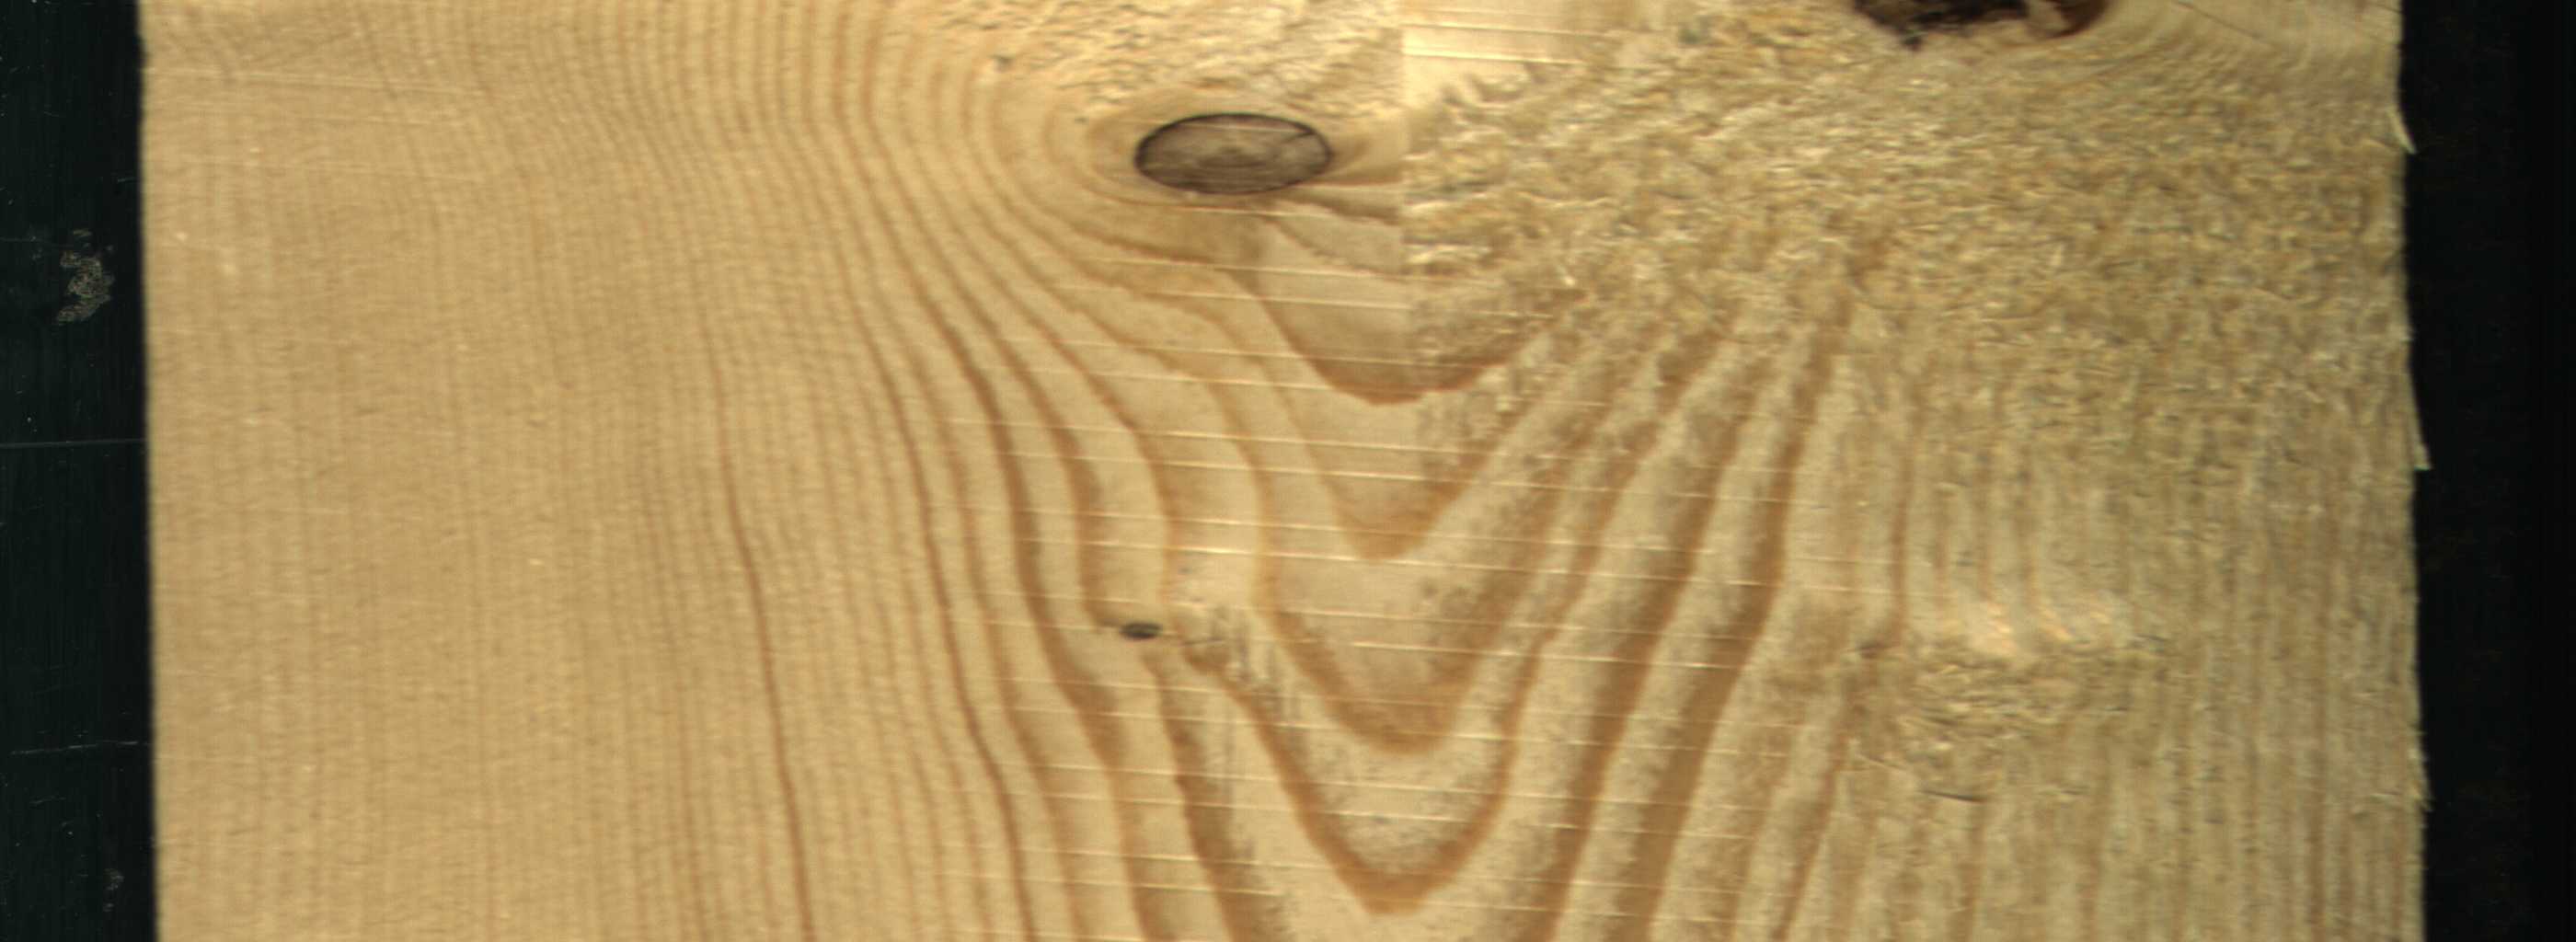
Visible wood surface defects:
Dead_Knot
Live_Knot